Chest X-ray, PA view. Patient: 58 years old, sex M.
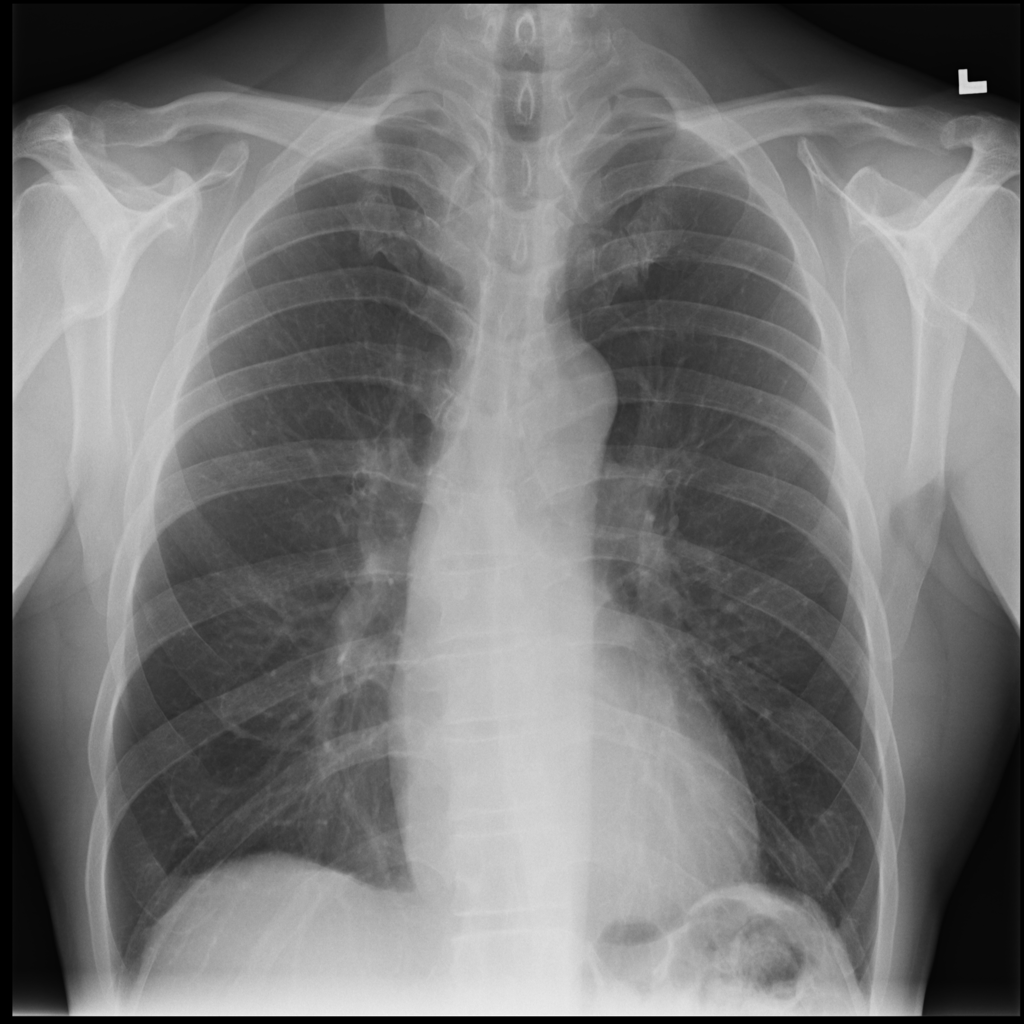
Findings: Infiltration